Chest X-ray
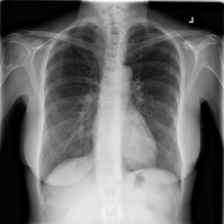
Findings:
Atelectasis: negative
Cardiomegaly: negative
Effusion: negative
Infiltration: negative
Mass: negative
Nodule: negative
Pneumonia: negative
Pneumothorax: negative
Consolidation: negative
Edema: negative
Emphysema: negative
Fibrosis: negative
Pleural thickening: negative
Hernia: negative